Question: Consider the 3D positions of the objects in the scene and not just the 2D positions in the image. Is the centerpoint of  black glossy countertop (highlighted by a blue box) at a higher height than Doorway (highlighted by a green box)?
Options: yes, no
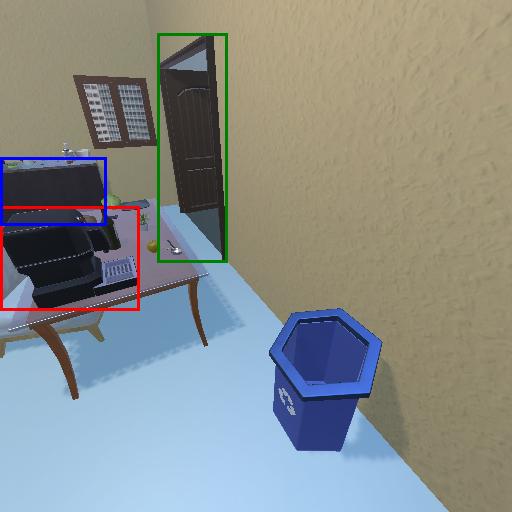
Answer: yes